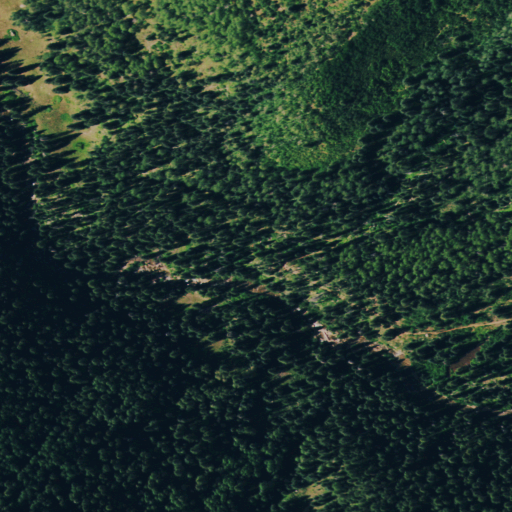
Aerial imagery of valley in Colorado named Munson Gulch containing evergreen forest, deciduous forest, and mixed forest